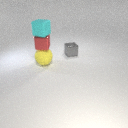
small red metal cube below small cyan rubber cube